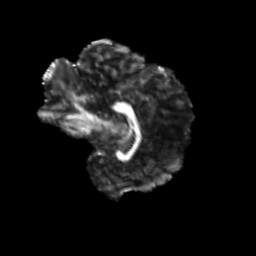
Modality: FA
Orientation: sagittal
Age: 20
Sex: female
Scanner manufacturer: siemens
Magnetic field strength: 3 T
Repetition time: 3.5 s
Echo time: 0.104 s